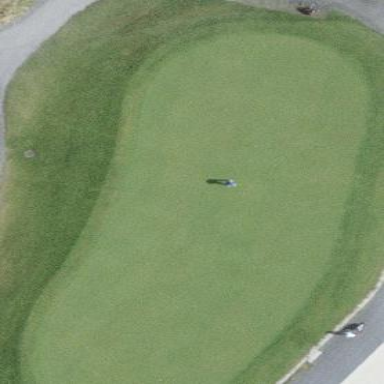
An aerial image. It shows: Golf green.